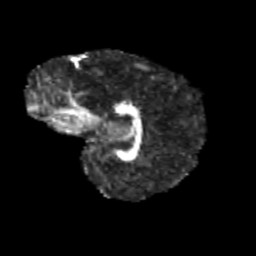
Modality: FA
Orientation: sagittal
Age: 10
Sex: female
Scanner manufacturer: siemens
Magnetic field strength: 3 T
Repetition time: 3.8 s
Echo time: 0.07 s